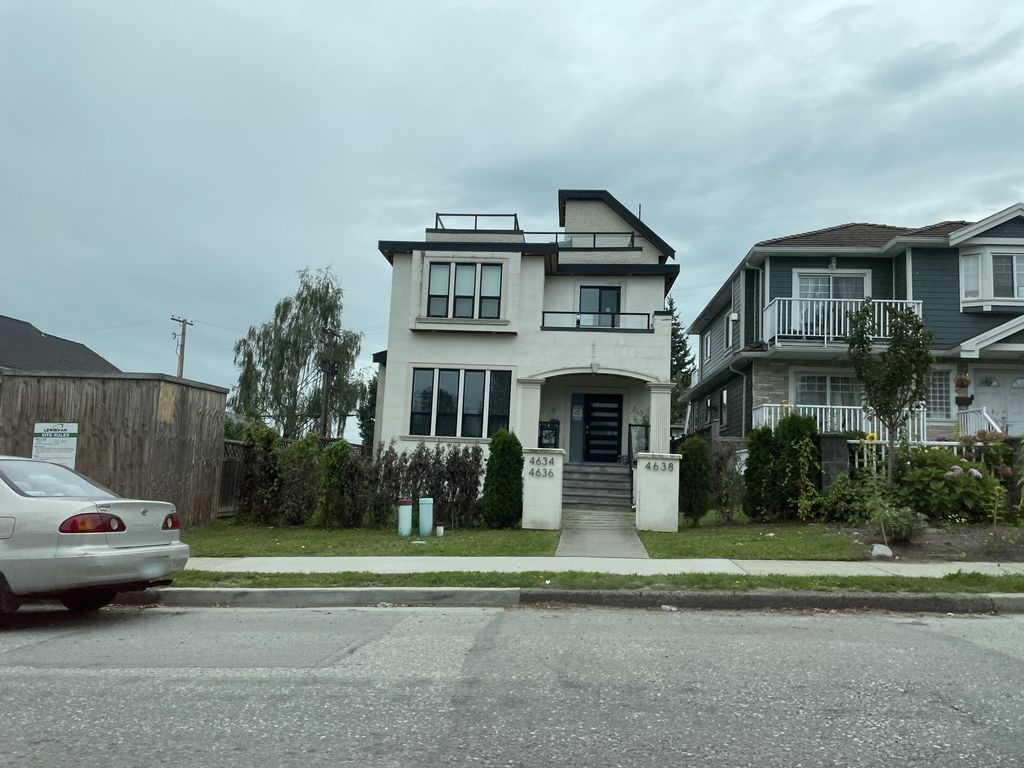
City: vancouver